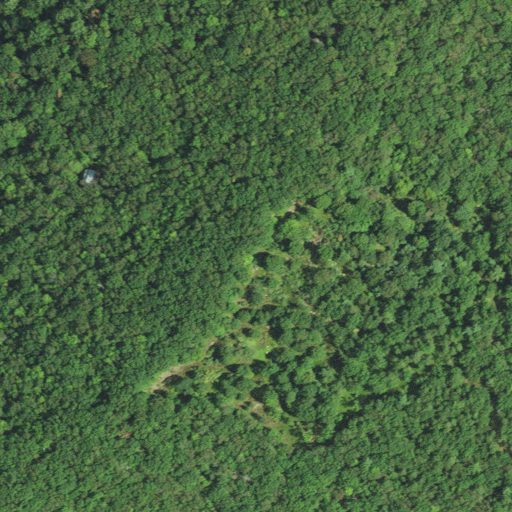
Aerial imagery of mountain in West Virginia named Hommon Mountain containing deciduous forest, mixed forest, and open development